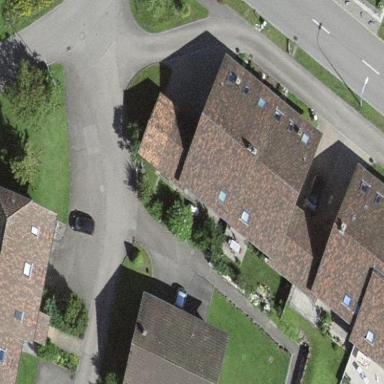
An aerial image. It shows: Terrace building.